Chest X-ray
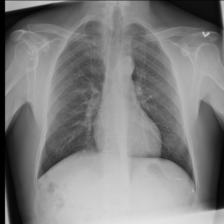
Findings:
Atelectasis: negative
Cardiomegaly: negative
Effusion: negative
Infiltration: negative
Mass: negative
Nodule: negative
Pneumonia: negative
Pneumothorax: negative
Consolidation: negative
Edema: negative
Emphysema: negative
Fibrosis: negative
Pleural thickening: negative
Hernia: negative